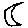
Label: moon